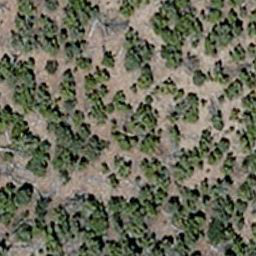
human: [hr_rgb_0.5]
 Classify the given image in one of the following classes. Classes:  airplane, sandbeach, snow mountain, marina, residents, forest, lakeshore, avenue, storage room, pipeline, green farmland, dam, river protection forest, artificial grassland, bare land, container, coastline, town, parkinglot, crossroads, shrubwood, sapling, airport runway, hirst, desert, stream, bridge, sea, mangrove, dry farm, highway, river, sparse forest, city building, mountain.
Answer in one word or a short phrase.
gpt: sparse forest